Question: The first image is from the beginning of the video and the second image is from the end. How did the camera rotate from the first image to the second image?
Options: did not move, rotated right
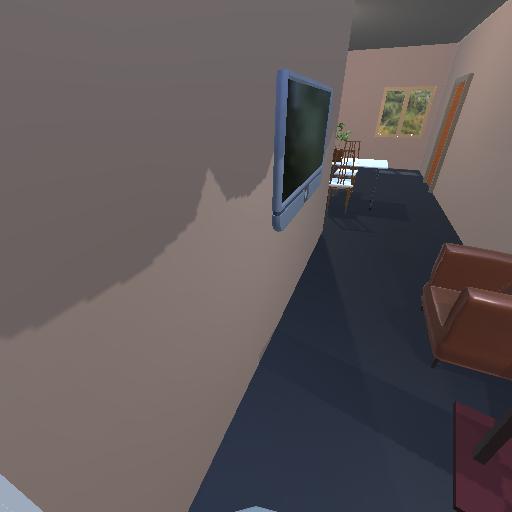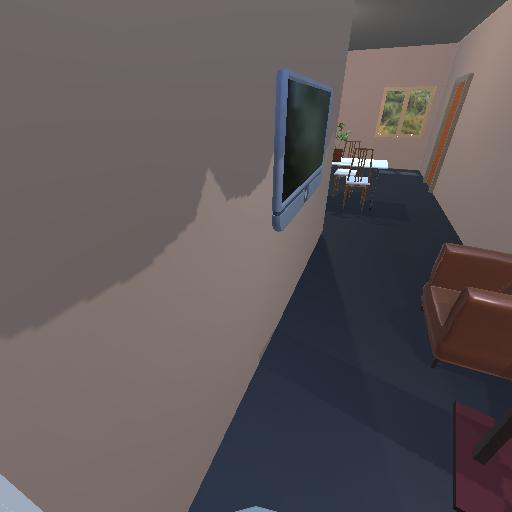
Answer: did not move